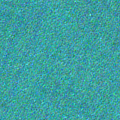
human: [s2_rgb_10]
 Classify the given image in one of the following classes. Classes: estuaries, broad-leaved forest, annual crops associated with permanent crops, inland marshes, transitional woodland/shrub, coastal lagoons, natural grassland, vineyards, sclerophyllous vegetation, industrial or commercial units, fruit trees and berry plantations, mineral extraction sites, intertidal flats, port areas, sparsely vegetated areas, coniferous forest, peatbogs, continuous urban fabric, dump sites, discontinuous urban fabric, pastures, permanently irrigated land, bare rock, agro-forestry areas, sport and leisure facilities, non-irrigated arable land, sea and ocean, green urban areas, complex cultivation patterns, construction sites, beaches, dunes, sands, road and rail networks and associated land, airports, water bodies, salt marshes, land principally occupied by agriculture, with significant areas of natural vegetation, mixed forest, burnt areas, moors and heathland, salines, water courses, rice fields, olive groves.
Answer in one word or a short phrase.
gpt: sea and ocean